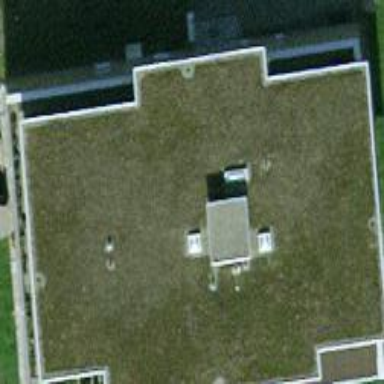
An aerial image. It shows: Building with apartments and flat roof.